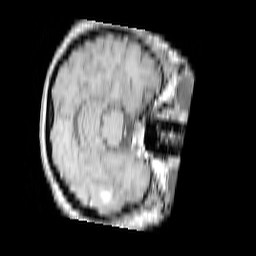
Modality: T1w
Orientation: axial
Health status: ill
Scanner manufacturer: philips
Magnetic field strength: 3 T
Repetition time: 0.3787 s
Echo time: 0.002908 s